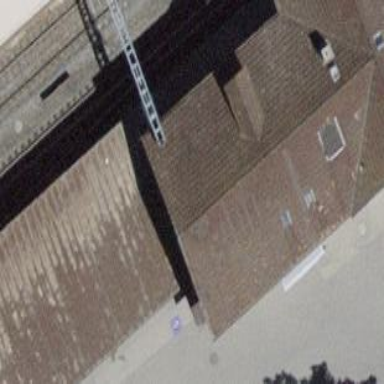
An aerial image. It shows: Train station building with gabled roof.